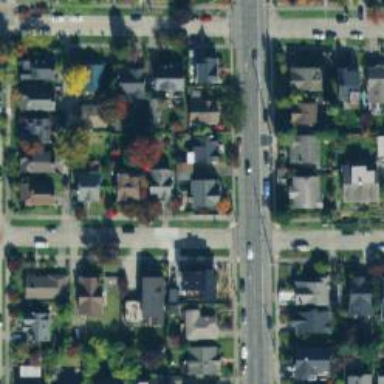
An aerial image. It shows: Residential road with separate sidewalk.